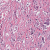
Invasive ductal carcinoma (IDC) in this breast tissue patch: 1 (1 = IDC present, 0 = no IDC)